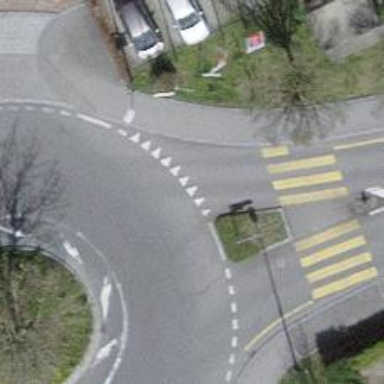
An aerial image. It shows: Road with "give way" sign.